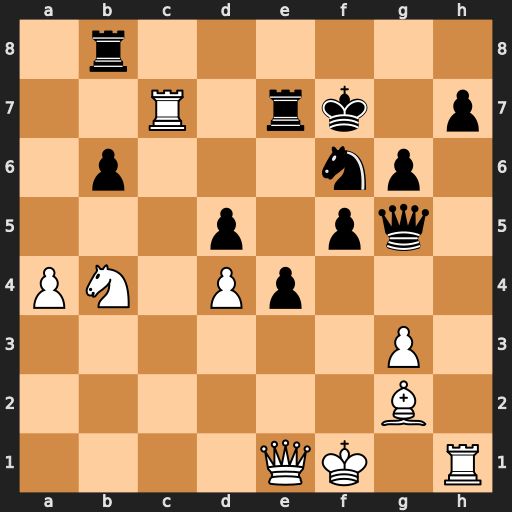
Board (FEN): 1r6/2R1rk1p/1p3np1/3p1pq1/PN1Pp3/6P1/6B1/4QK1R
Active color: w
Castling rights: -
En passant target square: -
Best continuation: Rxe7+ Kxe7 Nc6+